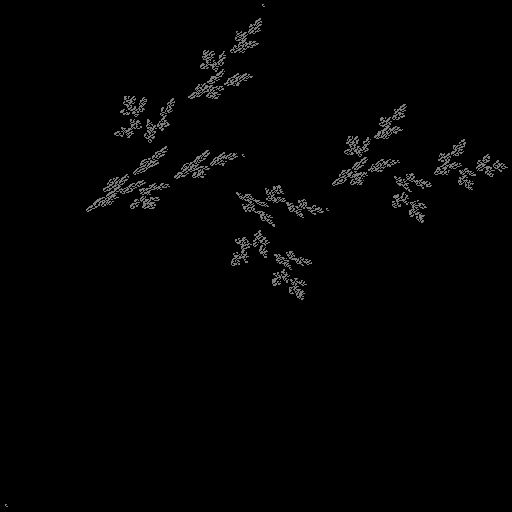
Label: bud